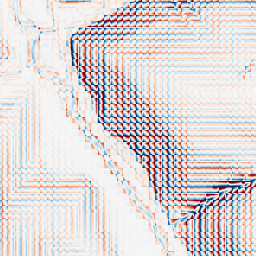
Category: wavelet
Decomposition family: wavelet_biorthogonal
Decomposition parameters: wavelet: bior1.3
level: 3
Upsampling method: quadratic
Upsampling parameters: scale: 4
Upsampling scale: 4